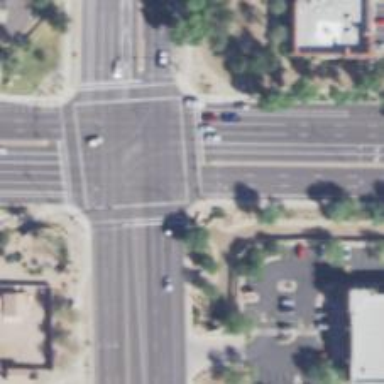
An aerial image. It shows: Solid stop line on the road marking.